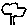
Label: tree